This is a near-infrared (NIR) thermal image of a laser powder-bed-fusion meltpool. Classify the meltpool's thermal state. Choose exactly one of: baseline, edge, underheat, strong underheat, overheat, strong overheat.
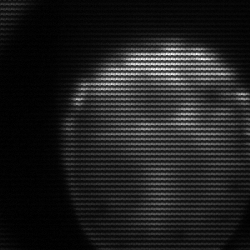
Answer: edge